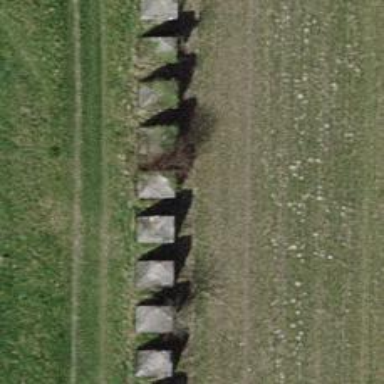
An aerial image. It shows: Block barrier.